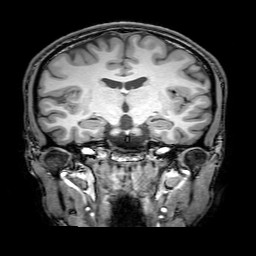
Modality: T1w
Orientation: sagittal
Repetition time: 0.00828 s
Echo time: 0.00388 s